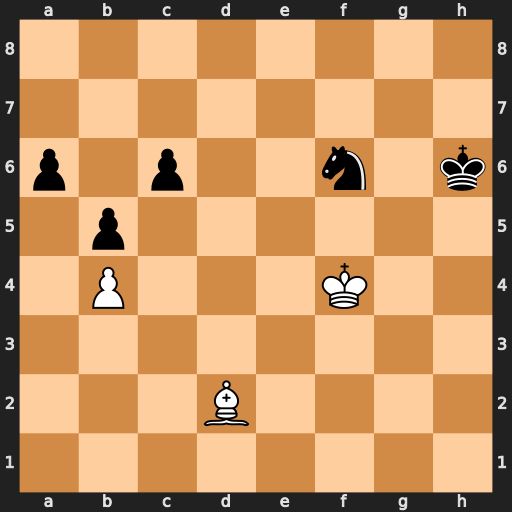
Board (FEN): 8/8/p1p2n1k/1p6/1P3K2/8/3B4/8
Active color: w
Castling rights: -
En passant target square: -
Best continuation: Kf5+ Kg7 Bc3 Kf8 Bxf6